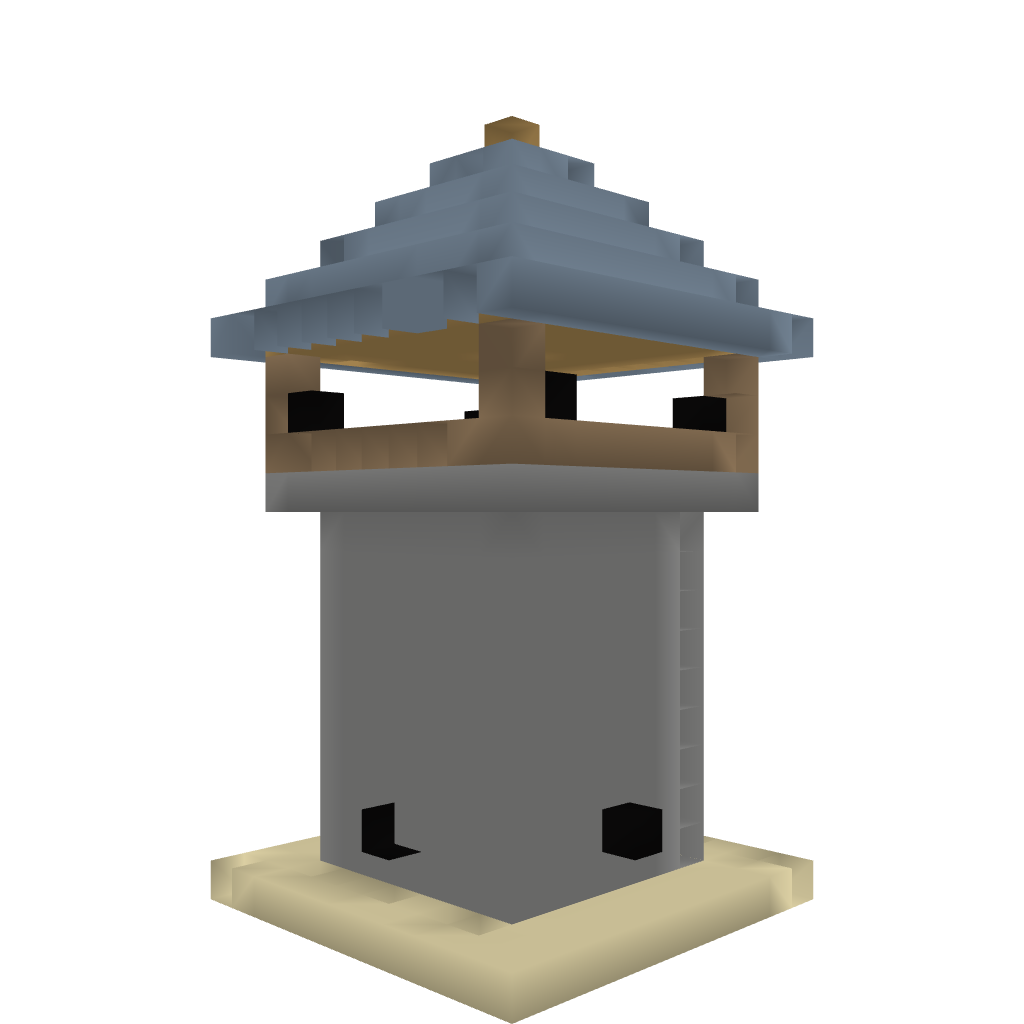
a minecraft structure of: Stronghold Crusader tower